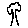
Label: tree